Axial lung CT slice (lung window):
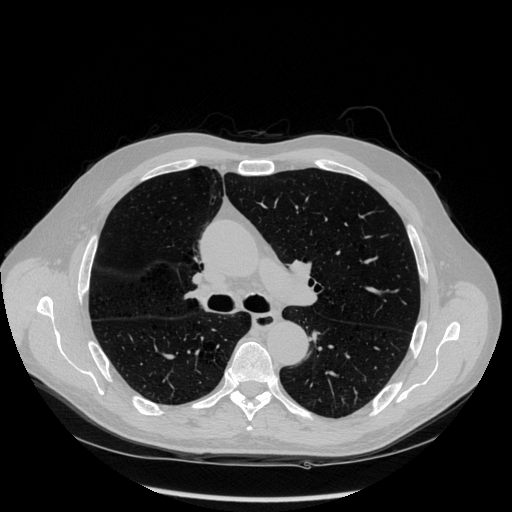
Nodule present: no